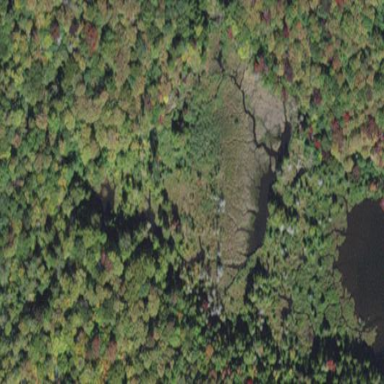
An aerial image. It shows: Swamp in wetland area.